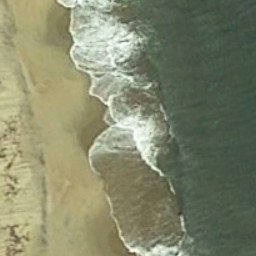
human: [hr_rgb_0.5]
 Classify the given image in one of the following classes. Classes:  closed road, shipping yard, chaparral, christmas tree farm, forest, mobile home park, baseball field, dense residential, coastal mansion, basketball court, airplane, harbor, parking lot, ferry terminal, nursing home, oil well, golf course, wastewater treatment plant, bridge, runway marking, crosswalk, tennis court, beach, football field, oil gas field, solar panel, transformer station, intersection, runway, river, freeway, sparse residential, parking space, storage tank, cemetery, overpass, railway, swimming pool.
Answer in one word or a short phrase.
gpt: beach